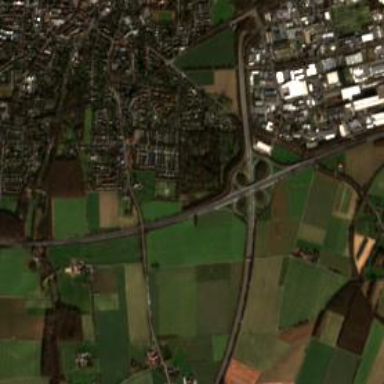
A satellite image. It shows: Motorway junction.